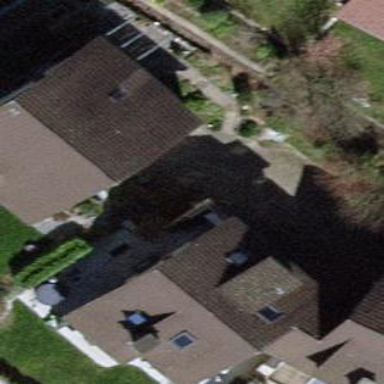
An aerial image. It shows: Detached building.